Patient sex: M
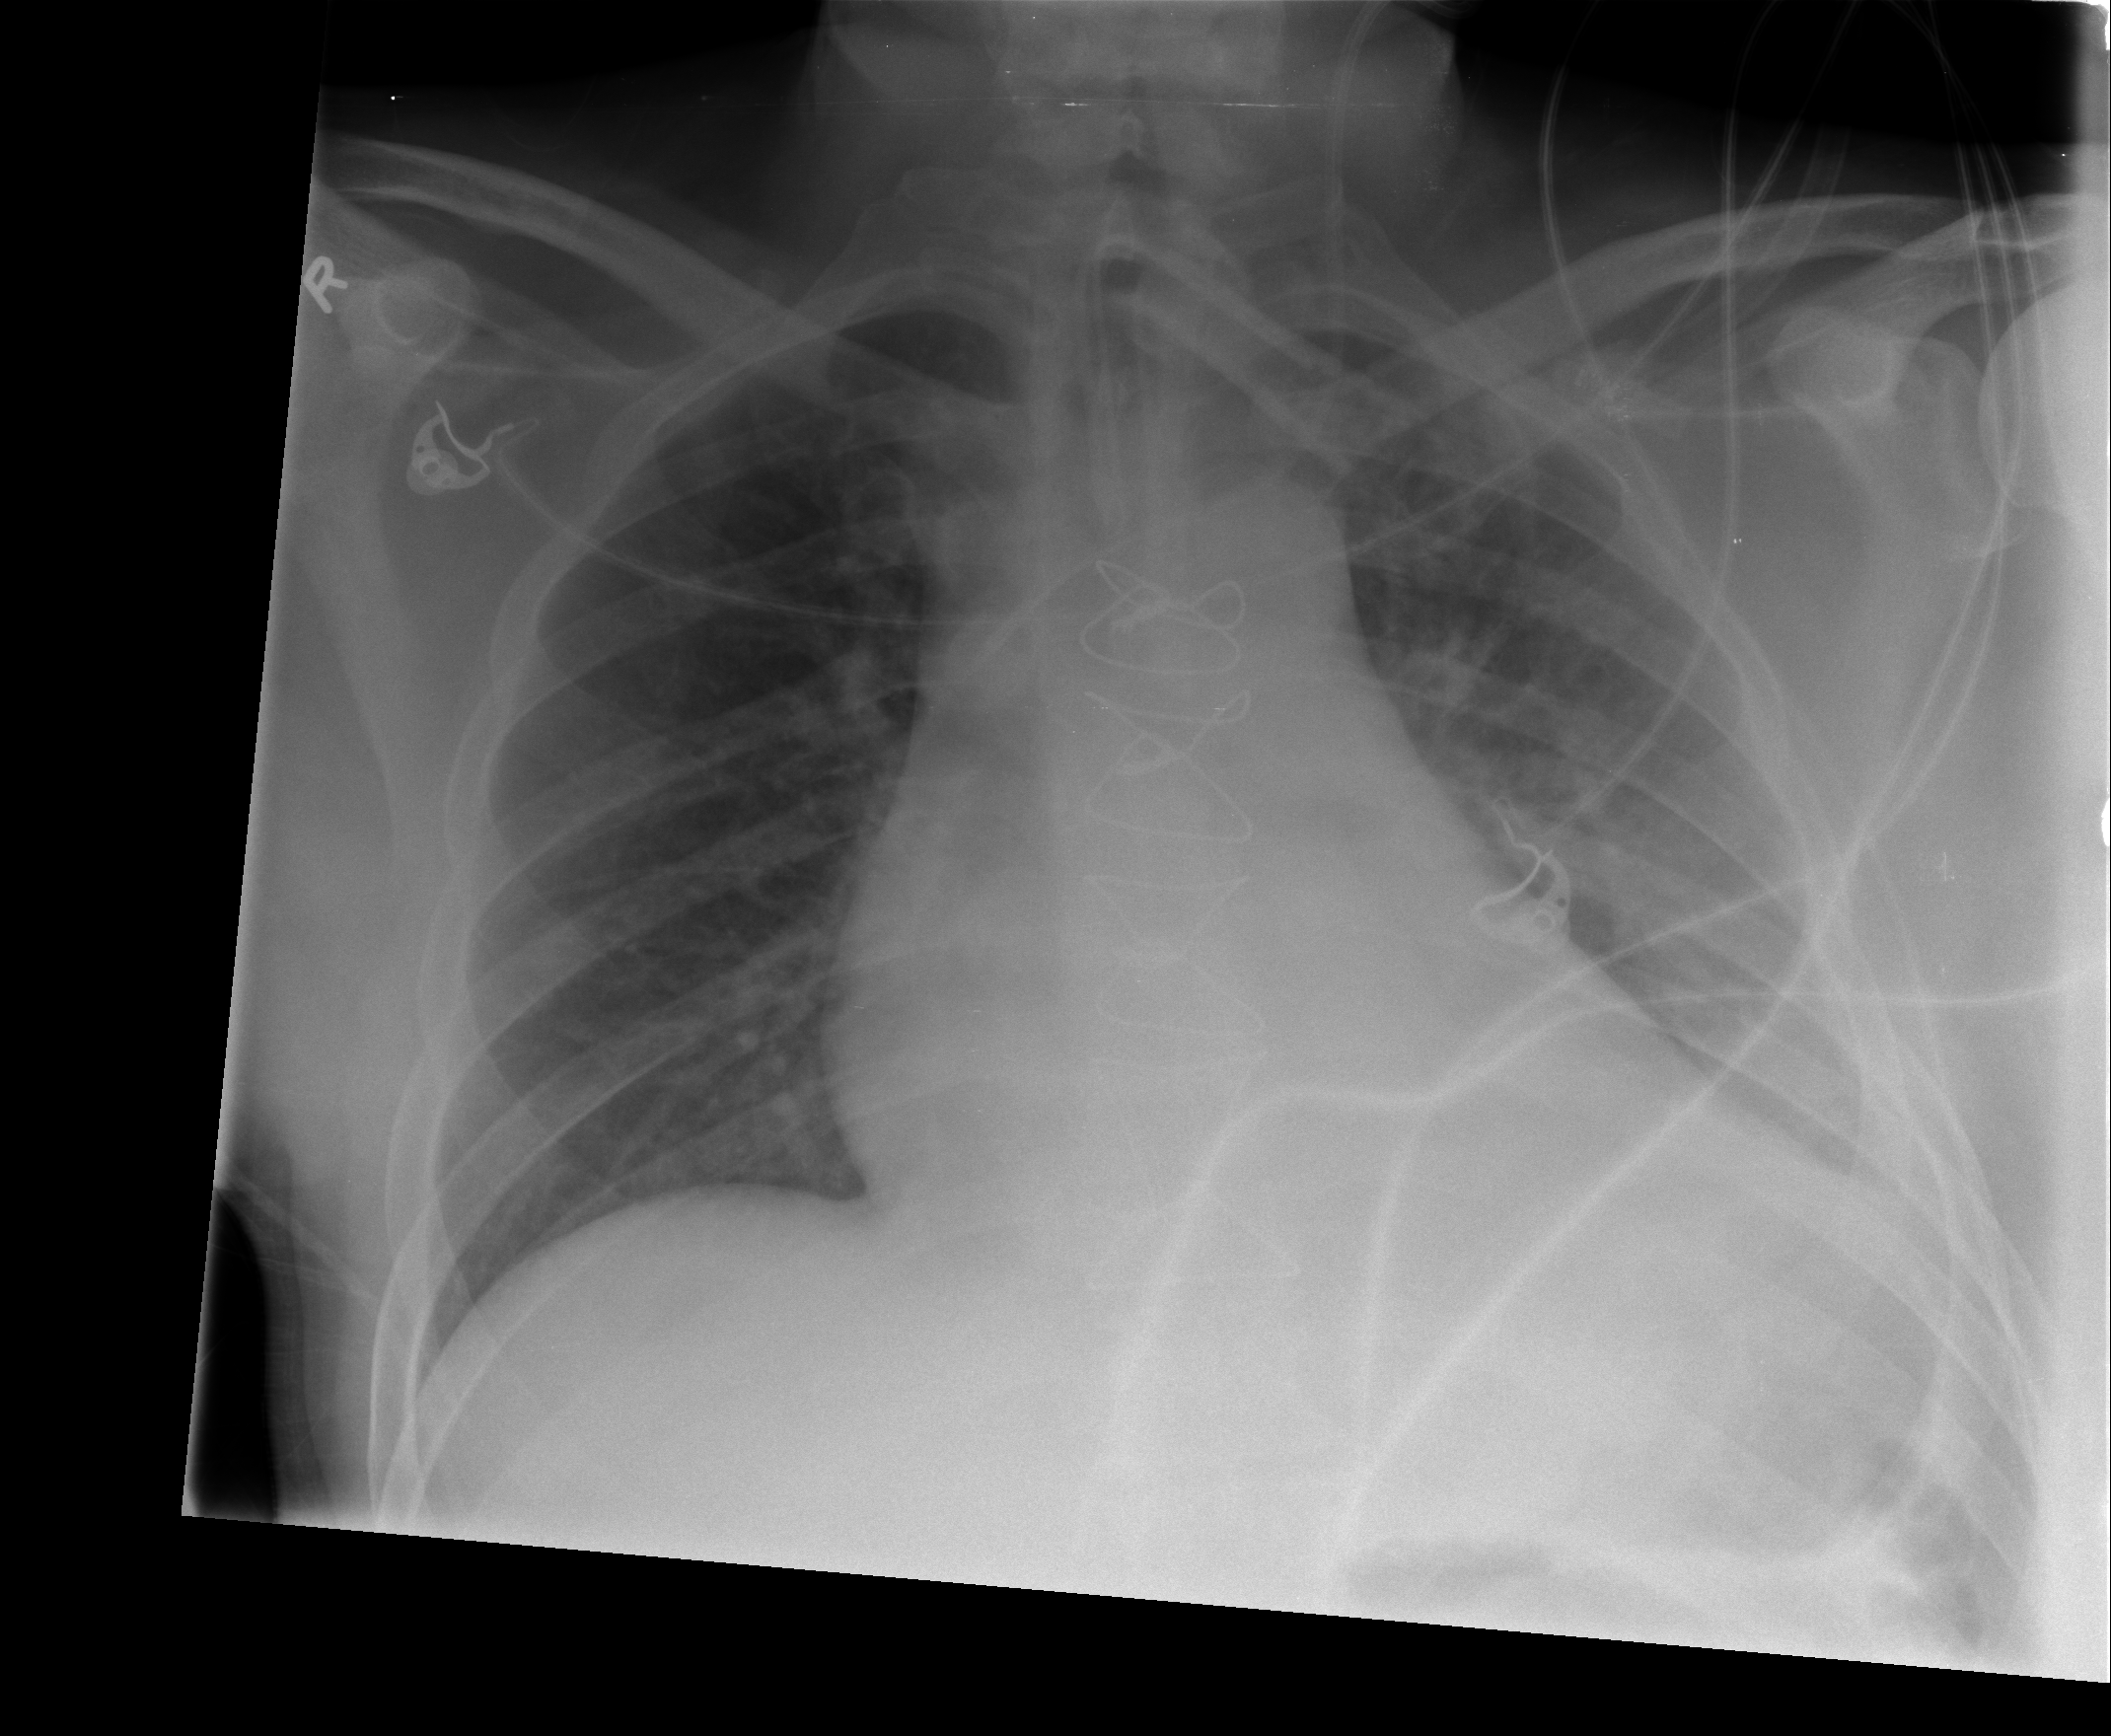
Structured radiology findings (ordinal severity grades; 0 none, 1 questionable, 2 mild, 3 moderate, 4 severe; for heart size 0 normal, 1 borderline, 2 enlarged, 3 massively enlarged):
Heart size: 2
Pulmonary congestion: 2
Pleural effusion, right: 0
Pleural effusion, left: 2
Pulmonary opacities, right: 1
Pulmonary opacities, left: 2
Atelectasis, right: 2
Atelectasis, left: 2